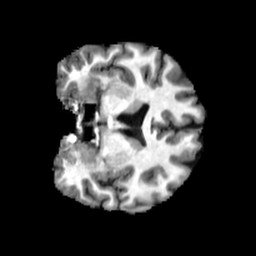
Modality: T1w
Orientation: coronal
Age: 26
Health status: healthy
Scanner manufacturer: philips
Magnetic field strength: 3 T
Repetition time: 0.007843 s
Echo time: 0.003608 s